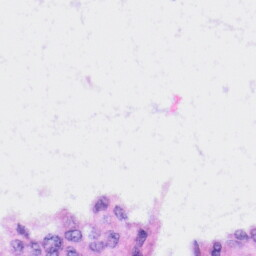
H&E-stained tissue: Liver